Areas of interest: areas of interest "Sport and cultural"
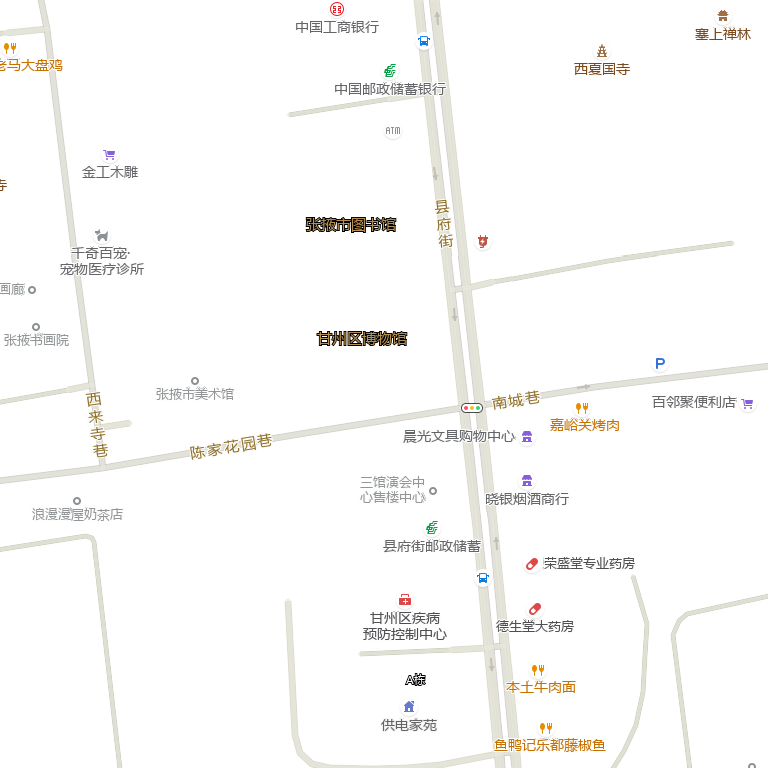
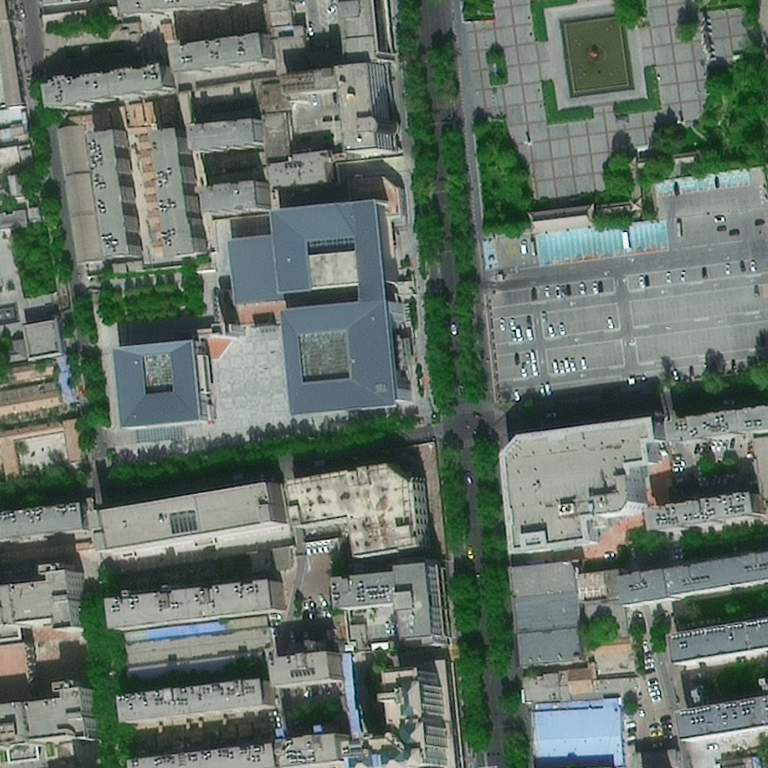